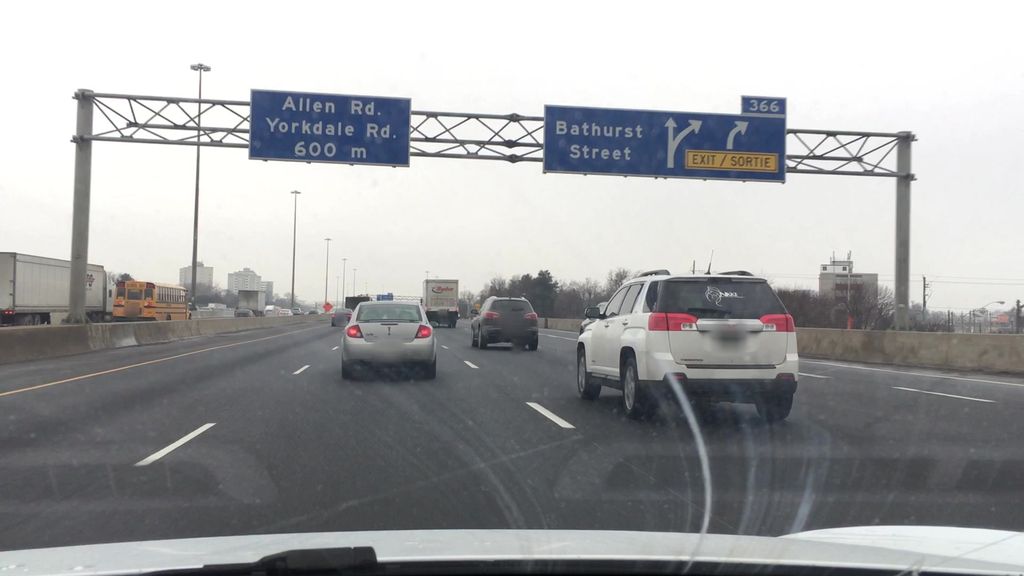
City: toronto